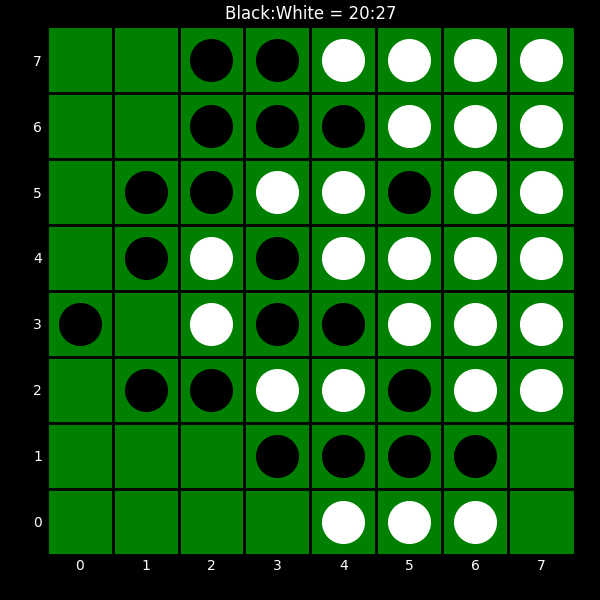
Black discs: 20
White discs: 27